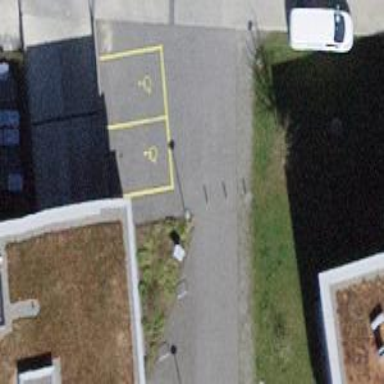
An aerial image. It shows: Bollard.